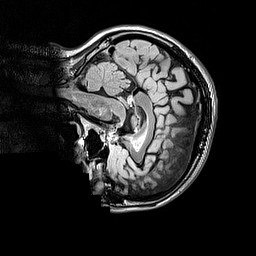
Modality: FLAIR
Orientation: sagittal
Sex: female
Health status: ill
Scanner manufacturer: siemens
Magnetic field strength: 3 T
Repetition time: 5 s
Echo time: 0.388 s